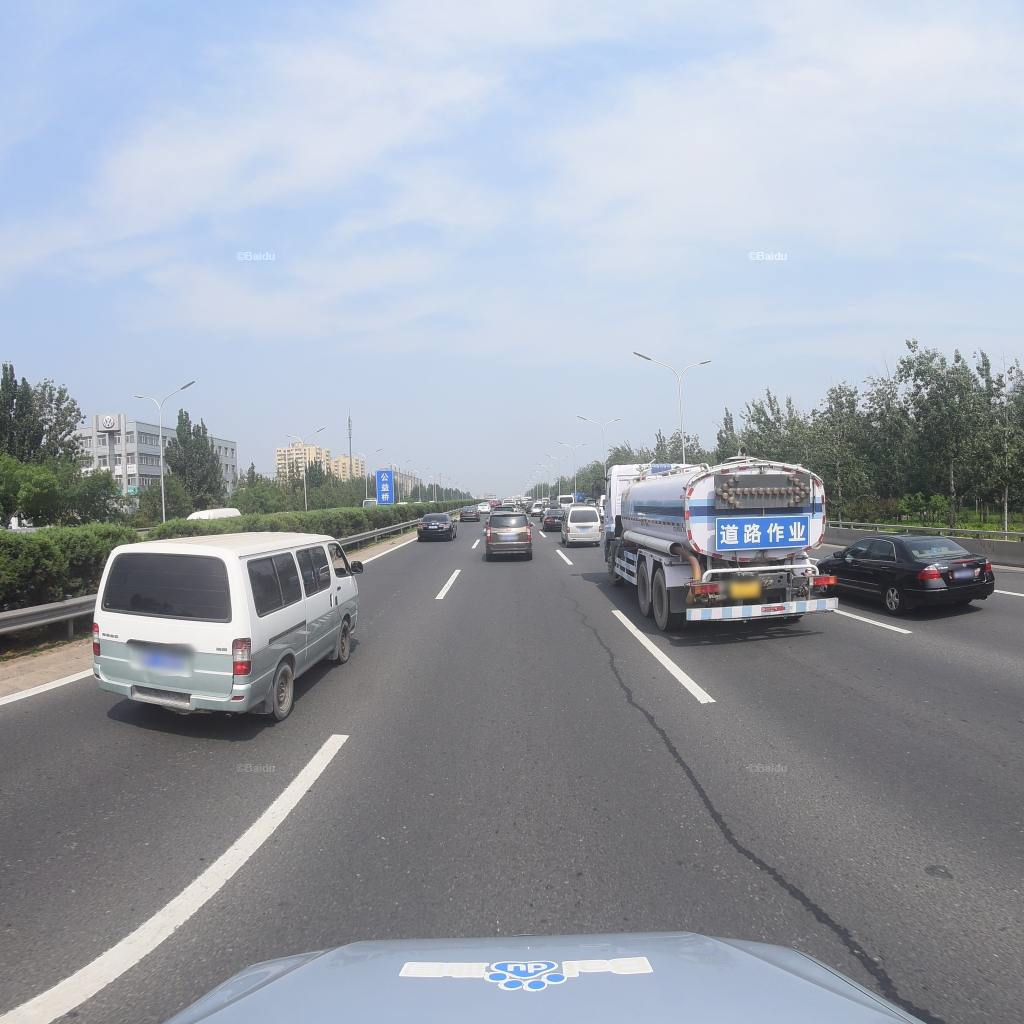
Region: Fengtai
Road damage annotations: pothole, longitudinal patch